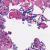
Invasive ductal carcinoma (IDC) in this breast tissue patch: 0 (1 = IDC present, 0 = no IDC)